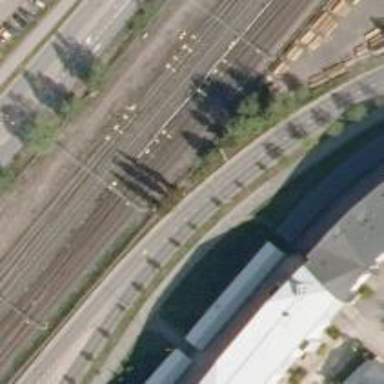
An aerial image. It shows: Railway with continuous electrified contact lines.